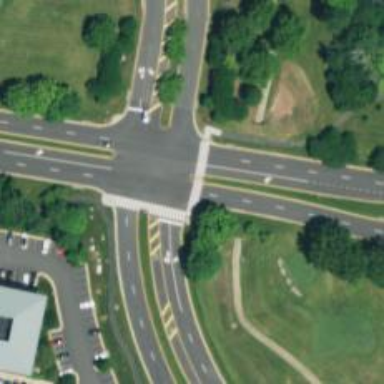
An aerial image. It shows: Uncontrolled zebra crossing on the road.